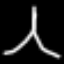
Label: The Eiffel Tower